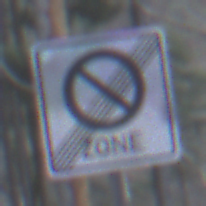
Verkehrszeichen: EndeEingeschraenktesHalteverbotZone
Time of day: MorningAfternoon
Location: Outdoor (Nature)
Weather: Overcast
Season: Winter
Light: Natural